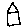
Label: house